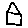
Label: house